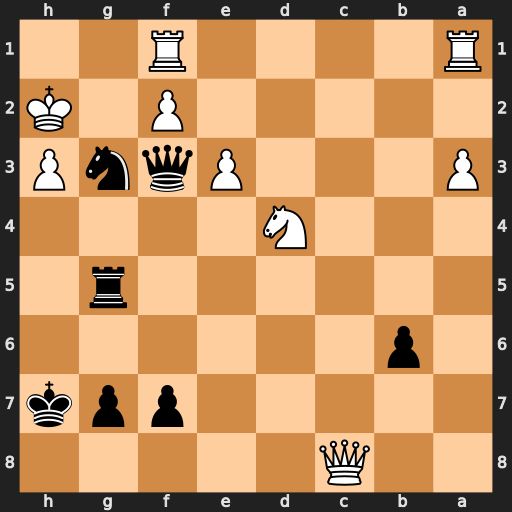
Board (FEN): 2Q5/5ppk/1p6/6r1/3N4/P3PqnP/5P1K/R4R2
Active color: b
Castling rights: -
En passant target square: -
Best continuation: Nxf1+ Rxf1 Qg2#